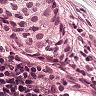
Metastatic tissue present: yes